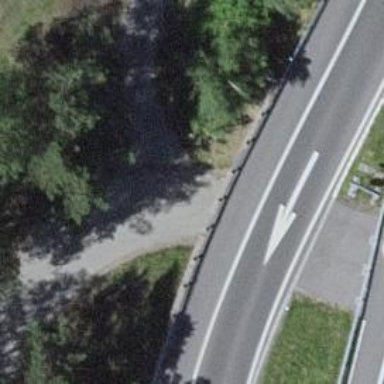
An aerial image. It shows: Service road with asphalt surface passing through tunnel.